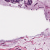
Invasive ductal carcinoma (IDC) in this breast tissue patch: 1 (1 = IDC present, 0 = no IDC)